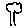
Label: tree